Question: I am just trying to figure out how to work this out.
So, I I have figured out how to create new column in my ListView. I have also figured out how to add an item to my ListView.
The problem is that in my code I am only adding an entry to the first columns name, the other 2 are left blank.
How do I add entry, let say column A with a1, B with a2, and C with a3?
I have browsed through some examples that I have found somewhat confusing.
EDIT: I have edited the question because I found out how to add individual items.
Now, how would I add individual entries using a loop? Since I am cerating each item named item1, item2, ect.. how can I do loop with this? This is what I have at this moment:
'''
namespace WindowsFormsApplication3
{
public partial class Form1 : Form
{
public Form1()
{
InitializeComponent();
listView1.Columns.Add("A");
listView1.Columns.Add("B");
listView1.Columns.Add("C");
ListViewItem item = new ListViewItem("a1");
item.SubItems.Add("a2");
item.SubItems.Add("a3");
listView1.Items.AddRange(new ListViewItem[] {item});
}
}
}
'''
My goal is to change the display of my textbox to use ViewList. Focus on first entry. I am trying to have column PC Password, User Name, and Password, so my code example starts from scratch.

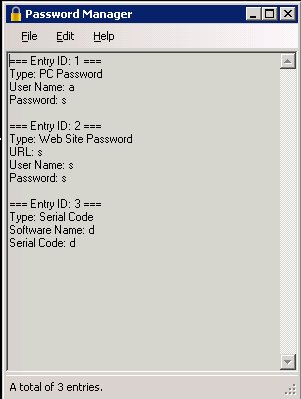
Answer: I'm not sure if I get right what you would like to do.
But you can add multiple items to a ListView using a loop the following way:
Edited for a sample datareader.
'''
ListViewItem item;
SqlDataReader reader = command.ExecuteReader();
if (reader.HasRows)
{
while (reader.Read())
{
item = new ListViewItem(reader.getString(0));
item.SubItems.Add(reader.getString(1));
item.SubItems.Add(reader.getString(2));
listView1.Items.Add(item);
}
}
}
'''